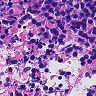
Metastatic tissue present: no